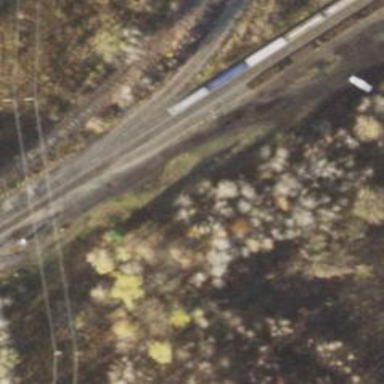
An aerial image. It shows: Railway yard used for servicing trains.